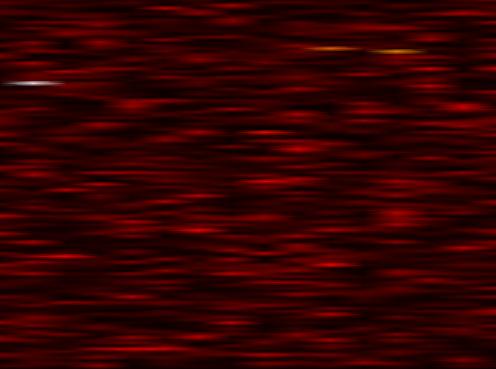
Label: FOFDM